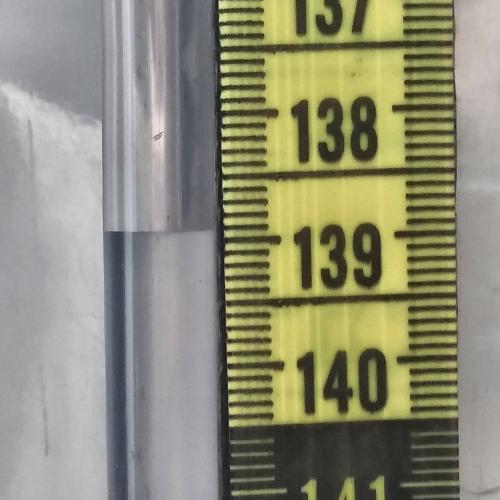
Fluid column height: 138.9 cm